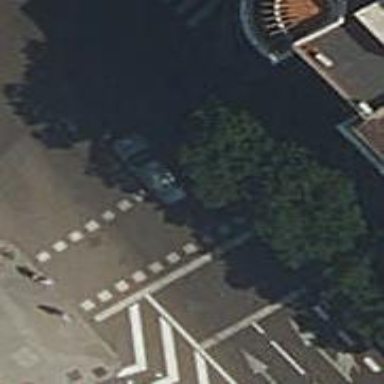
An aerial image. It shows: Road with traffic signals and zebra crossing with traffic signals.